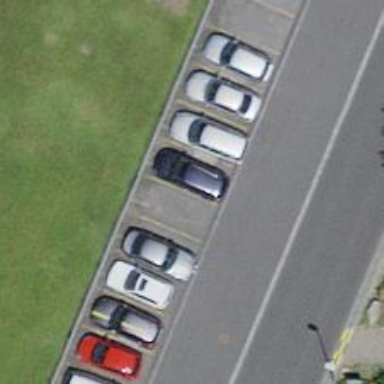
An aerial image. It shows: Car sharing facility.